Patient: sex M, age 83
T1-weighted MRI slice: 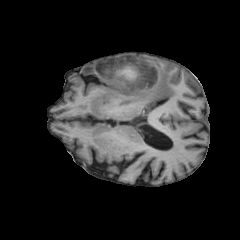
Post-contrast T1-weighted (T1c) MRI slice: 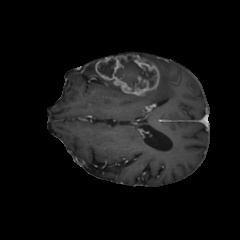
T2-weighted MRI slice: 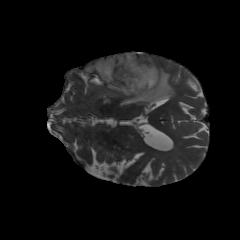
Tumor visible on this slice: yes
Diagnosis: Glioblastoma, IDH-wildtype
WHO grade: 4